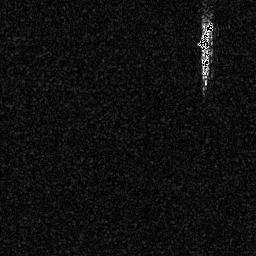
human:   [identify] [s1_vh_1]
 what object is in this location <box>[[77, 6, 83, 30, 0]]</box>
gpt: <ref>1 medium ship at the top right</ref>